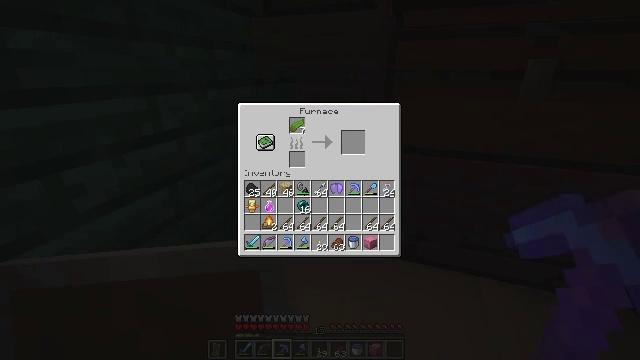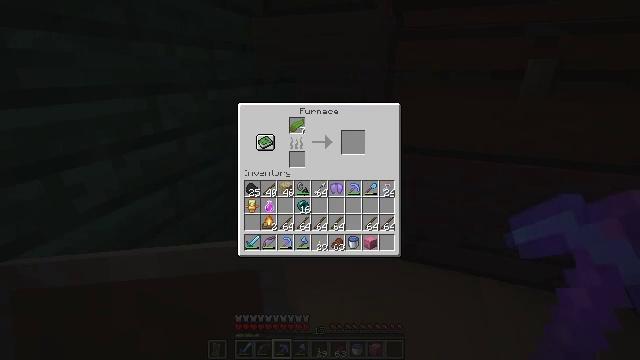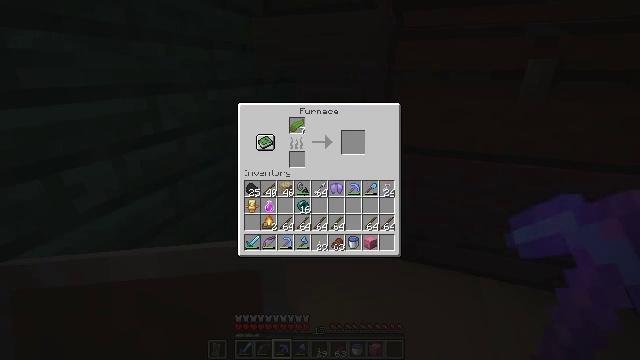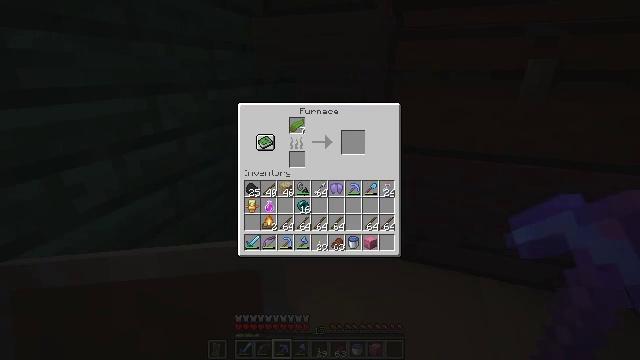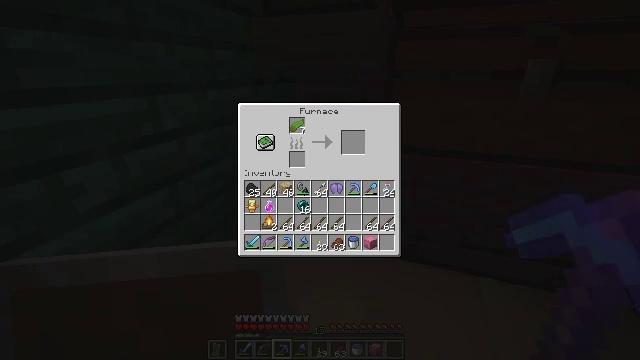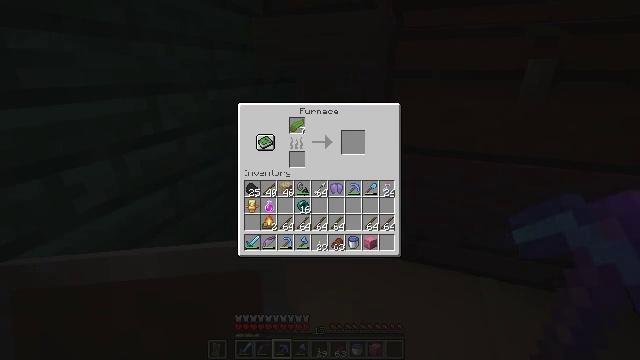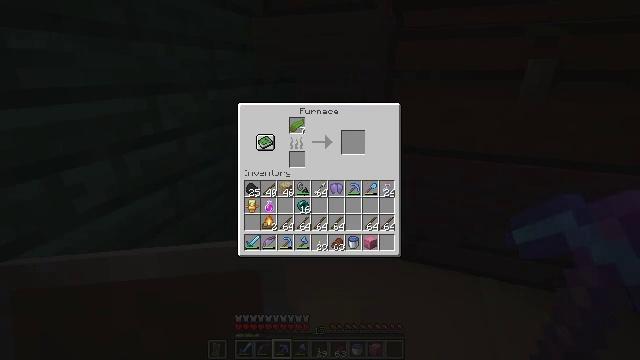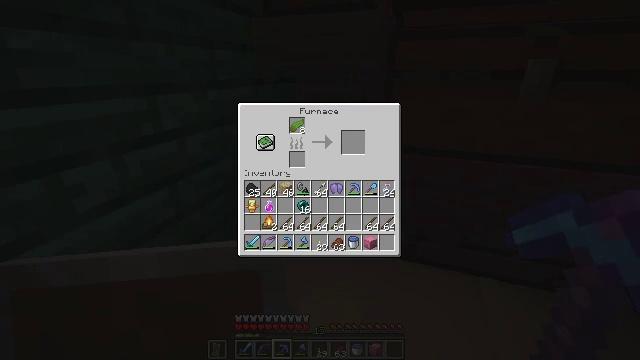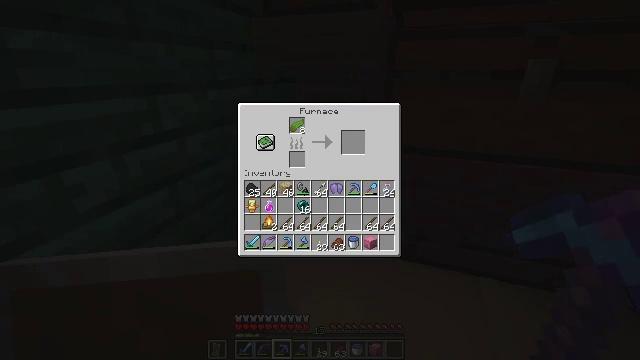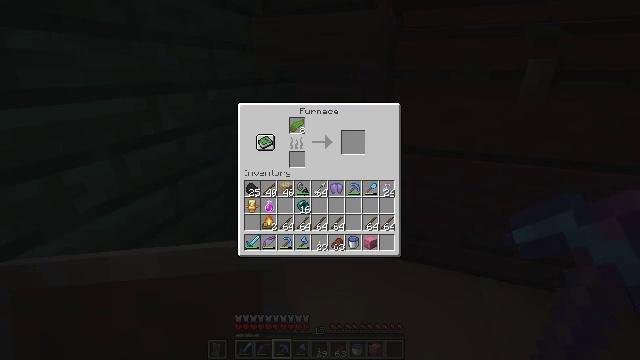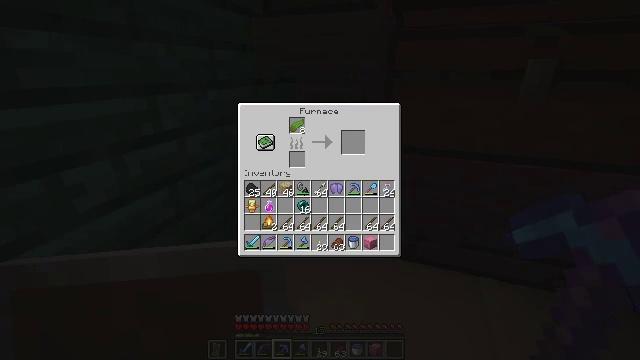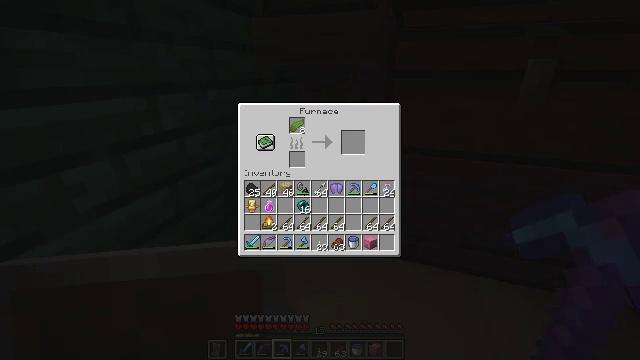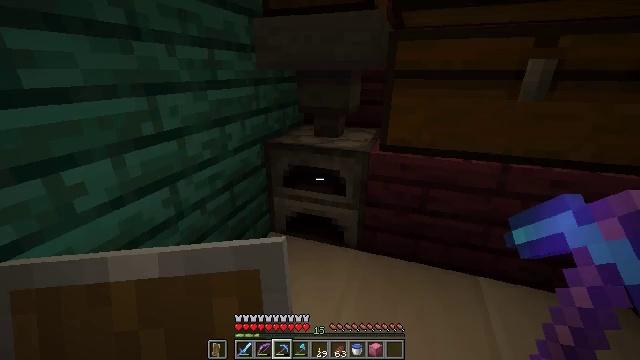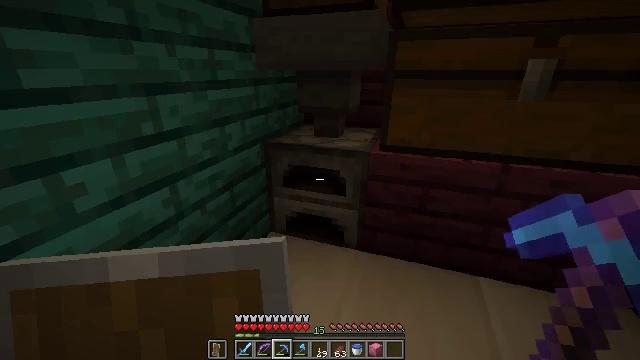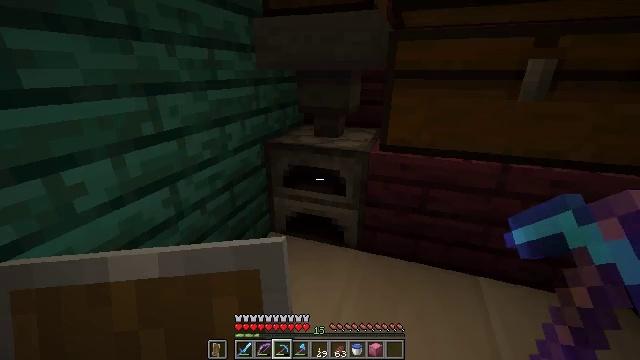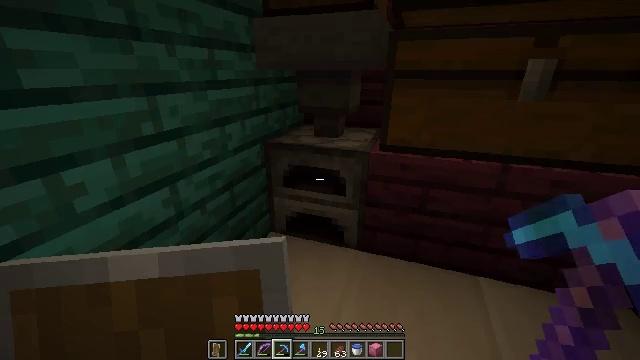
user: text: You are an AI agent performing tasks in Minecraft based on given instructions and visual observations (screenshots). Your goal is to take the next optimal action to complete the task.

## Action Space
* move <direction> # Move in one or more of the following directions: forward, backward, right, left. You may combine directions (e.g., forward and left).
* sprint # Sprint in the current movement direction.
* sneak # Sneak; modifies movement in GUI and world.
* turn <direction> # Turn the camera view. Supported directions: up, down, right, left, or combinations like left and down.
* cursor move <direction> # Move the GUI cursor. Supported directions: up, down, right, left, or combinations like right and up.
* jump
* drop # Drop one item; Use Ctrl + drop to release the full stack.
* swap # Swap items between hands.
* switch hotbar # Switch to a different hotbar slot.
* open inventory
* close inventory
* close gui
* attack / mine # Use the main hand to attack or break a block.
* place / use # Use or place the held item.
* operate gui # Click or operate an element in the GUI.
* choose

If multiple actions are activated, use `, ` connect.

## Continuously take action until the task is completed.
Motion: motion action
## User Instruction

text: Mine the crimson planks.
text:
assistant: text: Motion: no_op
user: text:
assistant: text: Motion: no_op
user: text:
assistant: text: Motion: no_op
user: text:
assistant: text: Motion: cursor move right
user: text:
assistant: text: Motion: cursor move right and up
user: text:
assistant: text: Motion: no_op
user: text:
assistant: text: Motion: no_op
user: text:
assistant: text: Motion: no_op
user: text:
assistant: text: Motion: no_op
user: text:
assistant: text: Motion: no_op
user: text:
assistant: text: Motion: no_op
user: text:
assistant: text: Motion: no_op
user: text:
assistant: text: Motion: close gui
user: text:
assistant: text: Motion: no_op
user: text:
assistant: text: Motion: no_op
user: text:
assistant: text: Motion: turn right and down
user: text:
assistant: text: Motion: turn right and down
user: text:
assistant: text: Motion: turn right
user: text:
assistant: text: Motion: turn right
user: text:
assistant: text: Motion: no_op
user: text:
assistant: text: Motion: turn up
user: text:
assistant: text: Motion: no_op
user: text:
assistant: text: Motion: turn up
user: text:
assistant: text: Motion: turn left and up
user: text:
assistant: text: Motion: turn left
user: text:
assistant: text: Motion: no_op
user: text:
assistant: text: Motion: turn right and down
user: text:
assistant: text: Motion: no_op
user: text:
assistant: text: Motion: turn left and up
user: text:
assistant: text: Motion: no_op